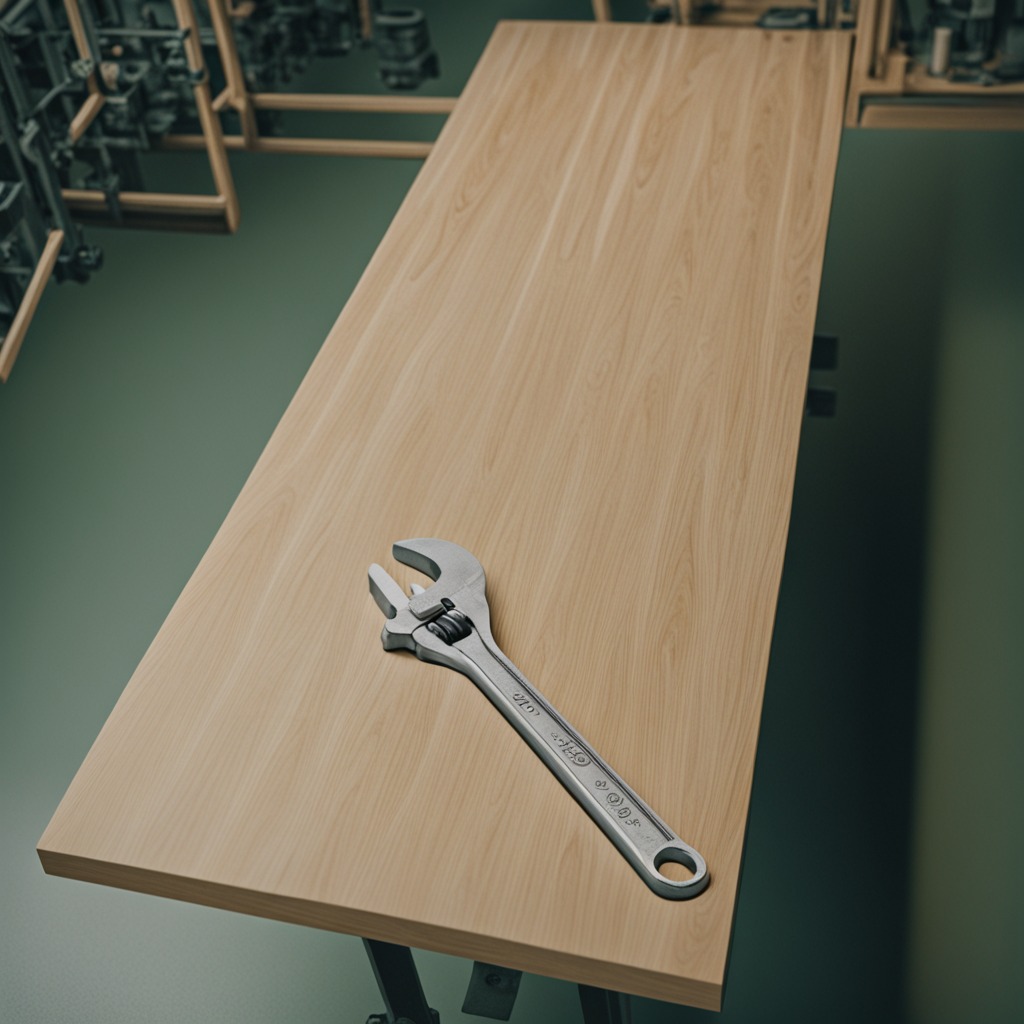
A wrench lies on the workbench inside a coastal fishing gear workshop.